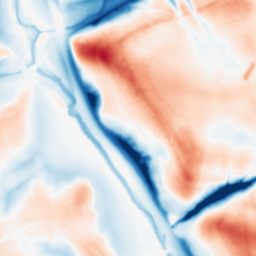
Category: multiscale
Decomposition family: dog_multiscale
Decomposition parameters: sigma_ratio: 1.6
n_scales: 6
base_sigma: 1
Upsampling method: cubic_catmull_rom
Upsampling parameters: scale: 2
Upsampling scale: 2